Interaction volume radius: 10 \u00c5
Interaction volume height: 25 \u00c5
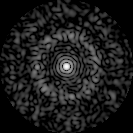
Disorder parameter: 0.8427